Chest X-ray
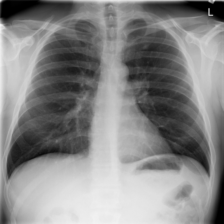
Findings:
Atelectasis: negative
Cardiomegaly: negative
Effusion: negative
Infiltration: negative
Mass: negative
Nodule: negative
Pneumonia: negative
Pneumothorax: negative
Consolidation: negative
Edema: negative
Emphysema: negative
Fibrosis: negative
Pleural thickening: negative
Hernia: negative